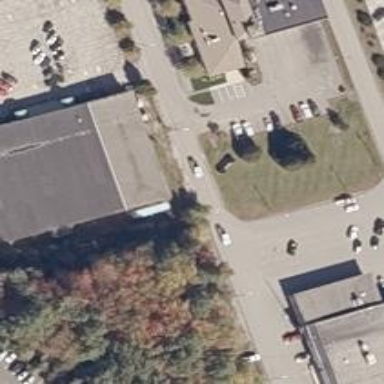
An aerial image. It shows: Building with bowling alley inside.